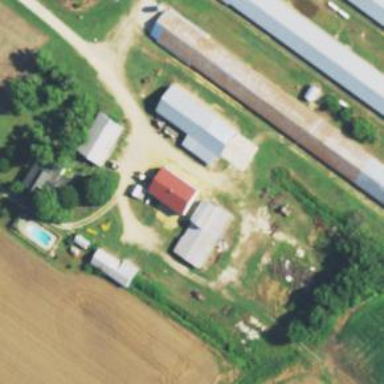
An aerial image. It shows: Farm auxiliary building.